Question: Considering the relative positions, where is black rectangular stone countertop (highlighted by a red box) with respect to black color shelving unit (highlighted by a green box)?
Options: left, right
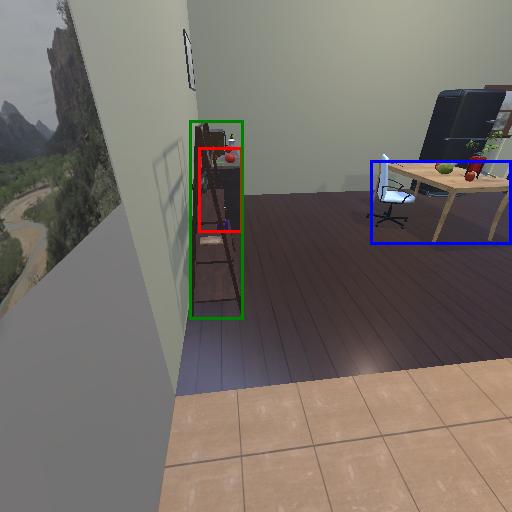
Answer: left